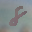
Label: 8